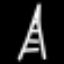
Label: The Eiffel Tower